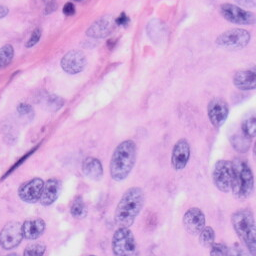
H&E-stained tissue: Skin